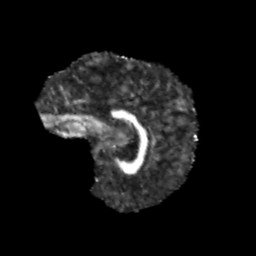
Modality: FA
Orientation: sagittal
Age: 9
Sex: male
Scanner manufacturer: siemens
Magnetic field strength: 3 T
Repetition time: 3.8 s
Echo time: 0.07 s